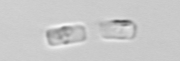
Label: Skeletonema